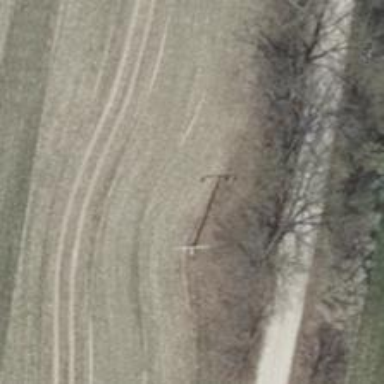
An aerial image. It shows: Minor power line.